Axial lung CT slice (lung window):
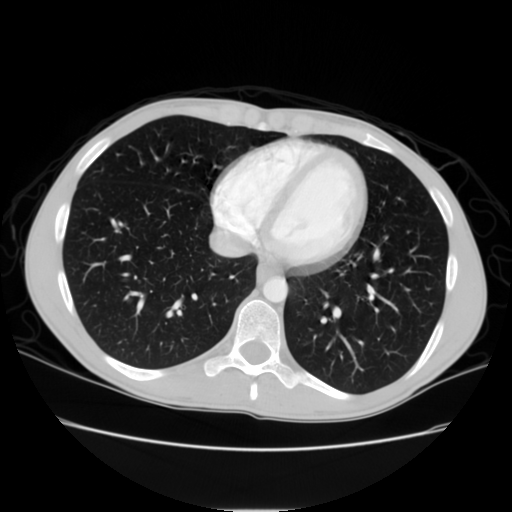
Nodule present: no